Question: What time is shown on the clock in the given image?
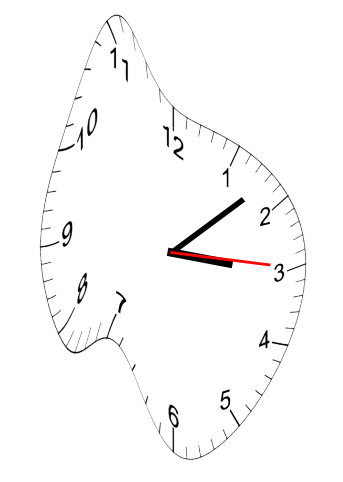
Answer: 03:08:15